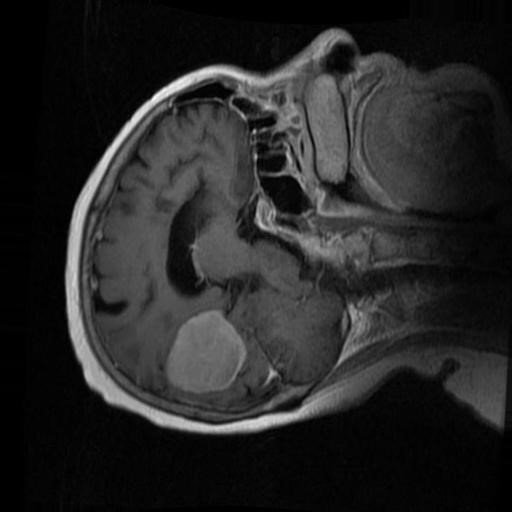
Label: brain_menin